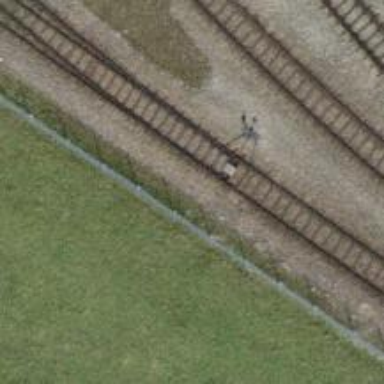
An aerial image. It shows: Railway switch.